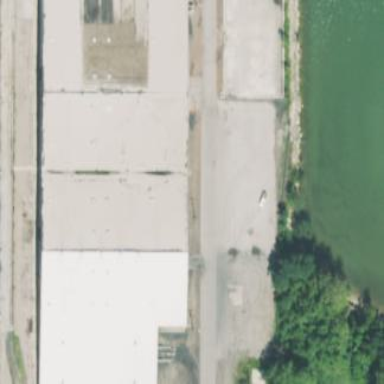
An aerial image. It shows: Warehouse building.